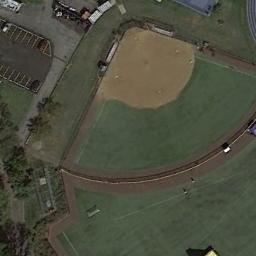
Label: baseball_diamond